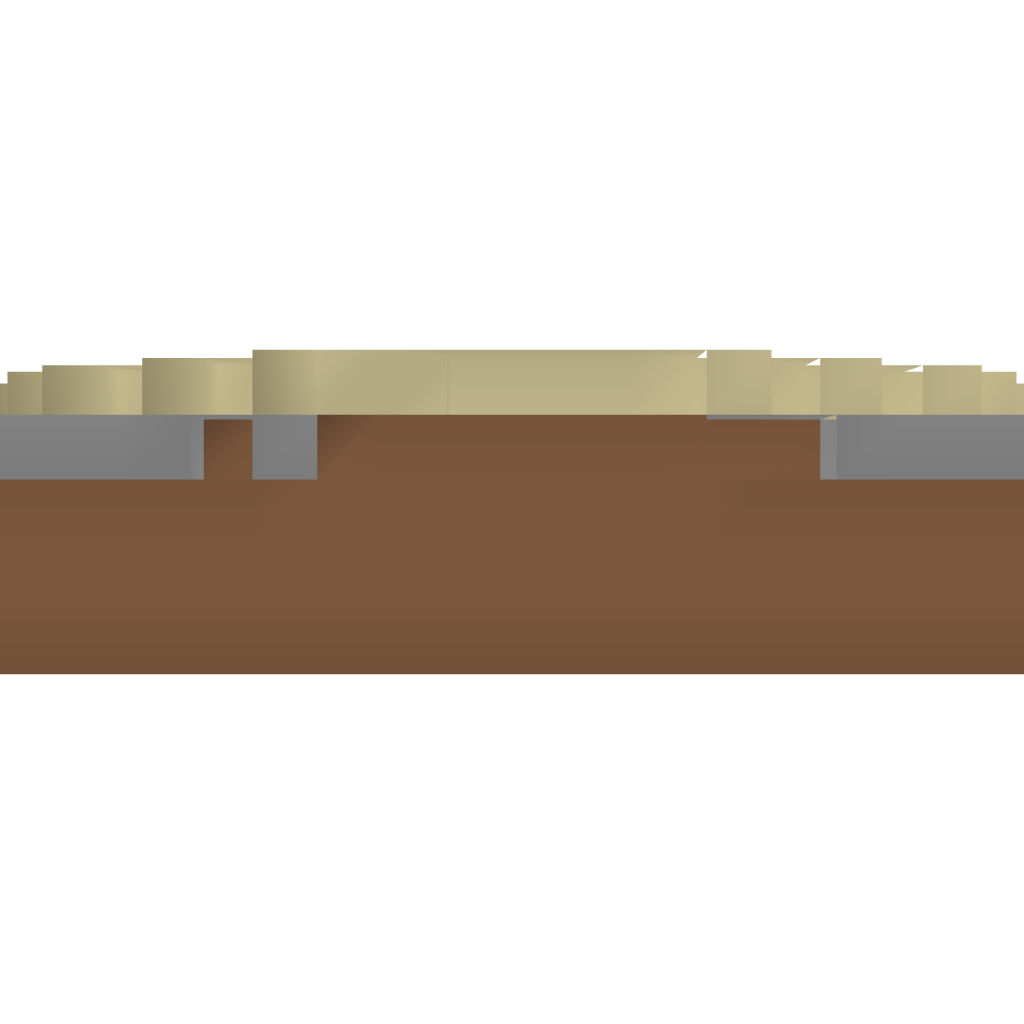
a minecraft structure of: Small Jem Pool